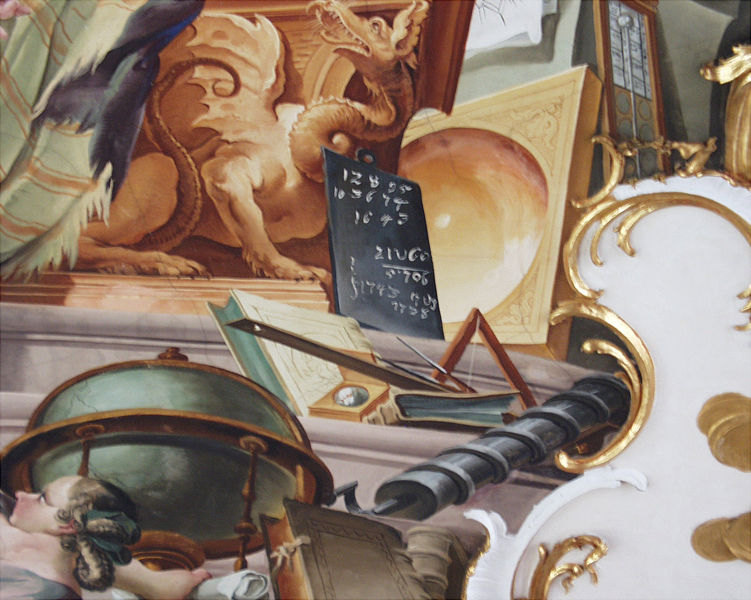
Titel: Fakultäten (Philosophie - Detail)
Künstler: Johann Anwander
Standort: Dillingen
Institution: Goldener Saal
Schlagwörter: blau, flügel, gemälde, kopf, schatten, weiß, aquarell, dreieck, gelb, grün, mädchen, ocker, ausschnitt, braun, bunt, fenster, frau, glas, grau, haar, hell, holz, kreide, licht, marmor, orange, pastell, schwarz, türkis, rot, tier, tuch, beige, malerei, barock, gesicht, mensch, zerrissen, bild, vorhang, erde, figur, fransen, gold, haare, stoff, decke, kind, instrumente, musik, renaissance, rokoko, fliegen, rund, schuppen, engel, putto, skulptur, stilleben, stillleben, schwanz, schrift, bücher, papier, bogen, farben, treppe, tafel, detail, nah, inschrift, zahlen, ornamente, atelier, draperie, streifen, metall, stuck, pfoten, stufe, stufen, surreal, gewölbe, buch, zettel, winde, gewunden, buchstaben, durcheinander, kugel, allegorie, dämon, künste, pinsel, puppe, rolle, geige, sims, utensilien, schnörkel, sschwarz, handwerk, werkstatt, werkzeug, besteck, zahl, fabelwesen, schriftrolle, fernrohr, bibliothek, sammlung, gelehrter, macht, deckengemälde, fresko, lupe, studierzimmer, lernen, lineal, globus, holzfigur, spirale, buche, geometrie, drachen, drache, vergoldung, details, klauen, wissenschaft, deckenmalerei, weltkugel, winkel, berechnung, mathematik, rechnung, rocaille, berechnungen, glass, linse, schifffahrt, zirkel, geodreieck, atlas, schiefertafel, kurbel, astrologie, astronomie, kompass, bildung, astronom, basilisk, kogel, formel, wissenschaften, schraube, archimedes, bohrer, chraube, erforschung, eroberunjg, gelehrt, hells, klistier, marmorfries, menscch, messinstrumente, metronom, rechnen, requisiten, richtscheit, studierstube, summe, taktell, thermometer, trödel, vermessung der welt, gewinde, teleskop, tafl, vermessunginstrument, rnken, ateier, termometer, linel, weltkgel, gglobus, zeichendreieck, es ist gedrängt und zusammengedrückt, eine tafel in der mitte die ich nicht lesen kann, ein globus, was macht der drache?